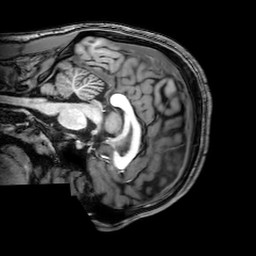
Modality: T1w
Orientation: sagittal
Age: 22
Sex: male
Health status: healthy
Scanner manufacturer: philips
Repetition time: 0.008278 s
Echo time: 0.00379 s